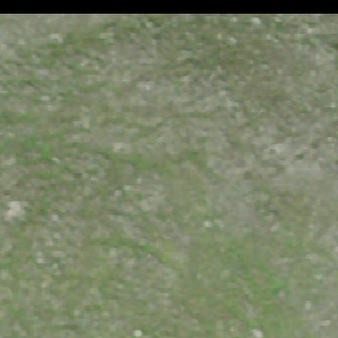
Label: other